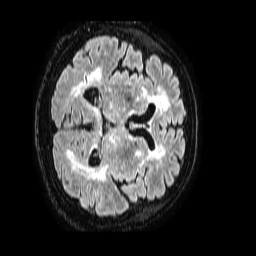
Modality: FLAIR
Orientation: axial
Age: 55
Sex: female
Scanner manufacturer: philips
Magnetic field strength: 1.5 T
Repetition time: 4.8 s
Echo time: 0.3 s